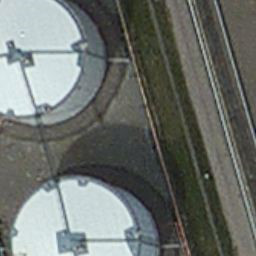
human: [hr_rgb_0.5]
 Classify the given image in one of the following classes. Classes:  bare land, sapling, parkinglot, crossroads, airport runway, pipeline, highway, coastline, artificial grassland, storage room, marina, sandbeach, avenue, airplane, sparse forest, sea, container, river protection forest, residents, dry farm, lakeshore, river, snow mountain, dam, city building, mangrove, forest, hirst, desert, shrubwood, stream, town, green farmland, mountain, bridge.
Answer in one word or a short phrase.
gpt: storage room